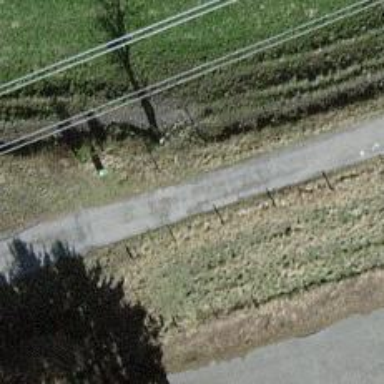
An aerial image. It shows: Unclassified road with asphalt surface.